Question: Does anyone know if it is possible for a table column to not push the other columns when I try to increase the width of an input tag? I know that this might be going against the definition of a table but I was wondering if it was possible.
For example
I do not want the message input to push the sender's address column away. I tried absolute positioning but then it messes up the rest of the table so I am a bit stuck.
here is my code for reference:
'''
<table class="main_table" align="center">
<tr>
<td>
<p class="name_font">Sender's name</p>
</td>
<td>
<p class="name_font">Sender's address</p>
</td>
<tr>
<tr>
<td>
<input type="text" style="border:1px solid rgb(219, 215, 213); border-radius:4px; padding:10px;">
</td>
<td>
<input type="text" style="border:1px solid rgb(219, 215, 213); border-radius:4px; padding:10px 20px 10px 10px;">
</td>
</tr>
<tr>
<td>
<p class="name_font">Message (400 characters max)</p>
</td>
</tr>
<tr>
<td>
<input type="text" class="message_box">
</td>
</tr>
<tr class="test_row">
<td>
<p class="name_font">Recipient's name</p>
</td>
<td>
<p class="name_font">Recipient's address</p>
</td>
</tr>
</table>
'''
THANK YOU
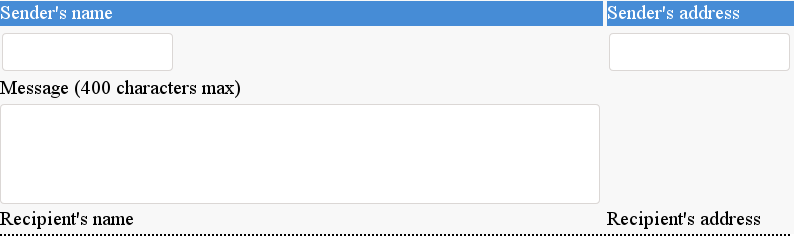
Answer: make use of the <URL> attribute from td
replace this
'''
<td>
<p class="name_font">Message (400 characters max)</p >
</td>
'''
to
'''
<td colspan=2>
<p class="name_font">Message (400 characters max)</p>
</td>
'''